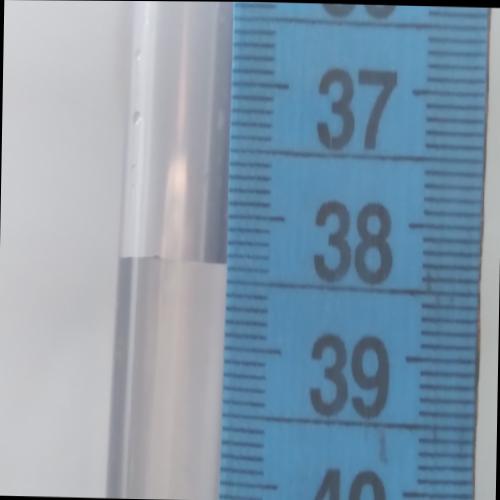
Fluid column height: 38.4 cm